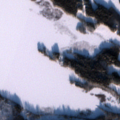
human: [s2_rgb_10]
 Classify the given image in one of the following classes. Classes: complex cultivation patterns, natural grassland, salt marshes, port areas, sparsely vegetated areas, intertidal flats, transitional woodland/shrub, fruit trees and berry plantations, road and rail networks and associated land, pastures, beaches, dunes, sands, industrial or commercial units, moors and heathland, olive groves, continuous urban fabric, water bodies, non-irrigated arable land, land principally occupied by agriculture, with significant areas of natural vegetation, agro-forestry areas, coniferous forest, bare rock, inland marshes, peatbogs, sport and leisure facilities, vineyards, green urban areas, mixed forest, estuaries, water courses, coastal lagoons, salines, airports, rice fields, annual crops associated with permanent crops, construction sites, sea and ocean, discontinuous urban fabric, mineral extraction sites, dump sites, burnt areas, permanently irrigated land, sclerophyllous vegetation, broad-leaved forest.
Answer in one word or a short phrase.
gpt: land principally occupied by agriculture, with significant areas of natural vegetation, coniferous forest, mixed forest, water bodies